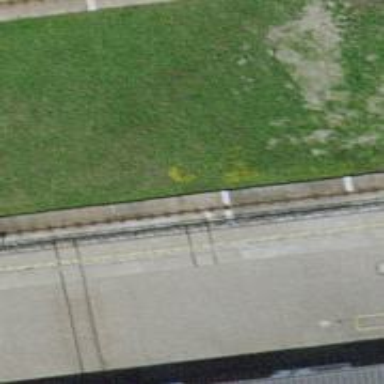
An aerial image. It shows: Single narrow-gauge railway track in service yard.